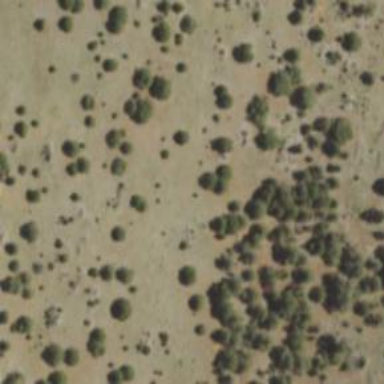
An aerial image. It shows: Area covered in scrub vegetation.